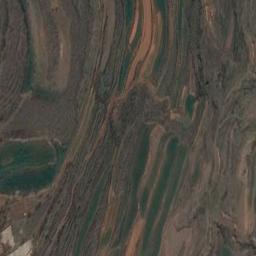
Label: terrace